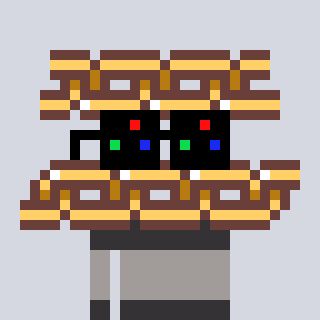
a pixel art character with square black sunglasses, a chain-shaped head and a grayscale-colored body on a cool background